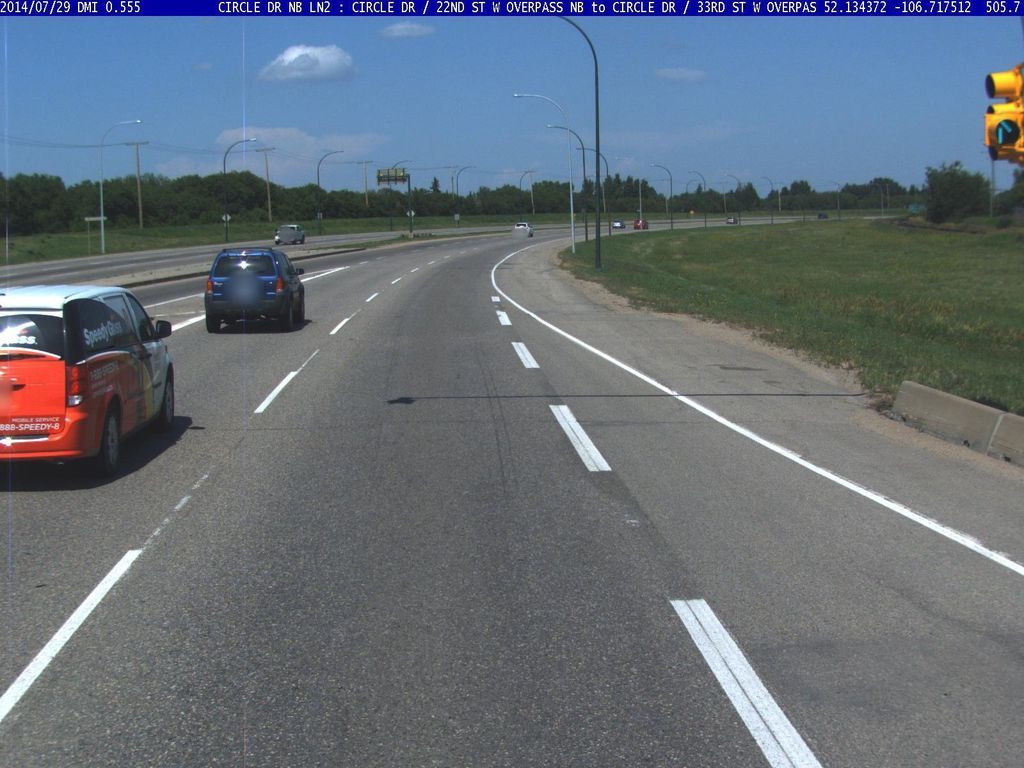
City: saskatoon